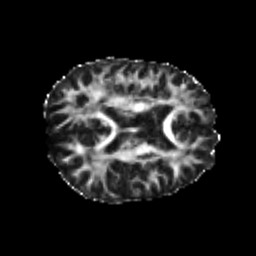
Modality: FA
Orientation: axial
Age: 24
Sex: female
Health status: healthy
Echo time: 0.074 s